Field crop: maize
Growth stage: 2
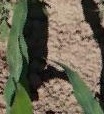
Species: maize